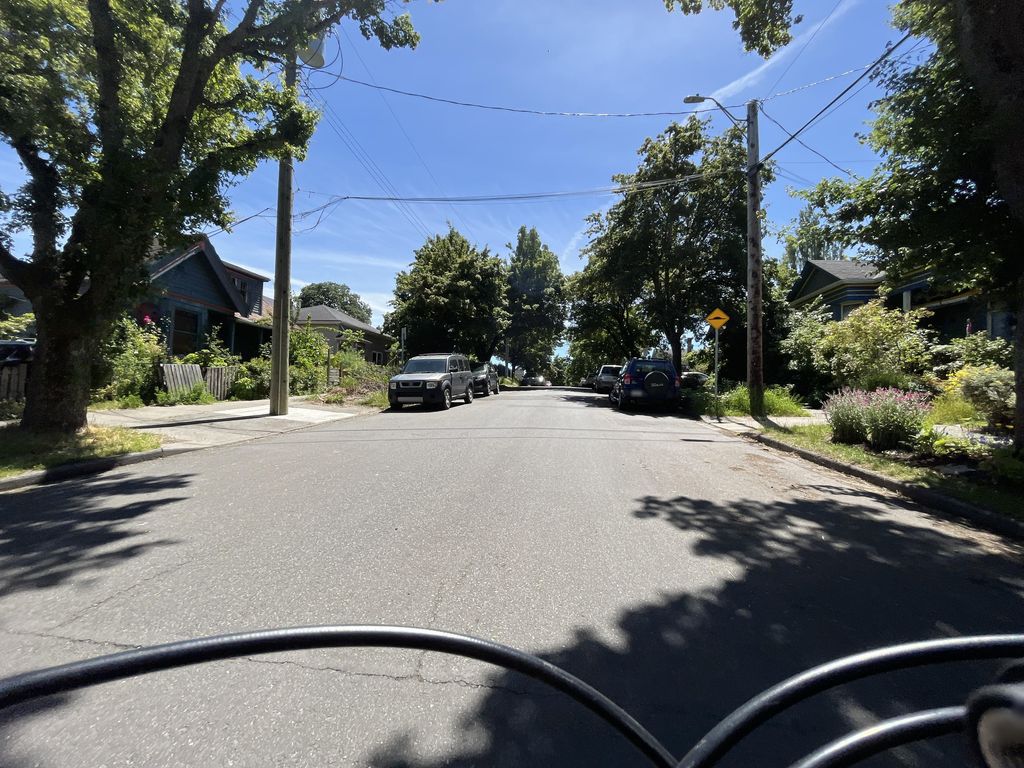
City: victoria